Question: Hello i just create my support system and i get ticket detalis with echo but it show all td line as picture i need to show only the first line

my code
'''
<table cellpadding="0" cellspacing="0" border="0" class="data">
<thead>
<tr>
<th width="115"><p2>Ticket ID</p2></th>
<th width="90"><p2>Status</p2></th>
<th width="160"><p2>Ticket Topic</p2></th>
<th width="160"><p2>Client</p2></th>
</tr>
</thead>
<tr> <?php
echo "<td><a href='?page=ticket&id=".$row[id]."'</a>#".$row[id]."</td>";
echo "<td>".$row[status]."</td>";
echo "<td>".$row[naslov]."</td>";
$userr = mysql_query('SELECT * FROM client WHERE clientid='.$row["user_id"].'');
$useri = mysql_fetch_array($userr);
echo "<td><a href='clientsummary.php?id=".$row[user_id]."'</a>".$useri['firstname']." ".$useri['lastname']."</td>";
?>
</tr>
'''
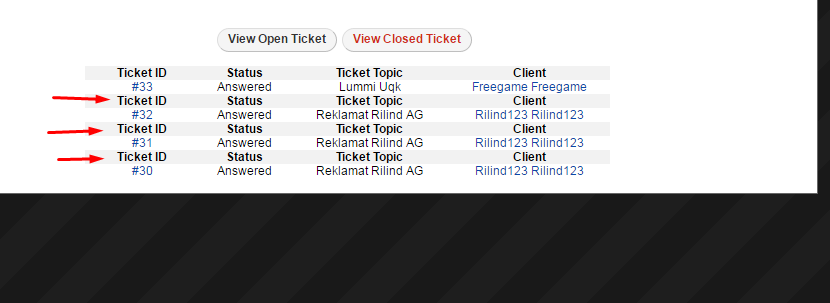
Answer: you need to move your table header outside the loop. without seeing the mechanics of the loop, I'm guessing it will need to look similar to this:
'''
<table cellpadding="0" cellspacing="0" border="0" class="data">
<thead>
<tr>
<th width="115"><p2>Ticket ID</p2></th>
<th width="90"><p2>Status</p2></th>
<th width="160"><p2>Ticket Topic</p2></th>
<th width="160"><p2>Client</p2></th>
</tr>
</thead>
<tbody>
<?php include 'missing.query.on.other.script.php';
while ($row = mysql_fetch_array($whatever_resource)){
?>
<tr> <?php
echo "<td><a href='?page=ticket&id=".$row[id]."'</a>#".$row[id]."</td>";
echo "<td>".$row[status]."</td>";
echo "<td>".$row[naslov]."</td>";
$userr = mysql_query('SELECT * FROM client WHERE clientid='.$row["user_id"].'');
$useri = mysql_fetch_array($userr);
echo "<td><a href='clientsummary.php?id=".$row[user_id]."'</a>".$useri['firstname']." ".$useri['lastname']."</td>";
?>
</tr>
<?php } // end while ?>
</tbody>
</table>
'''